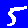
Digit: 5